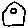
Label: house